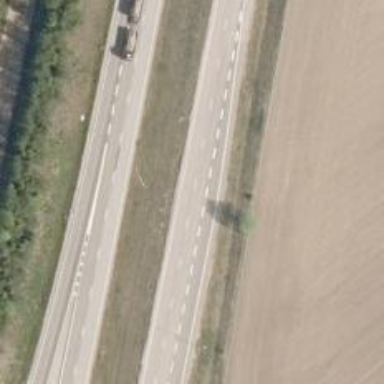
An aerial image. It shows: View of motorway.